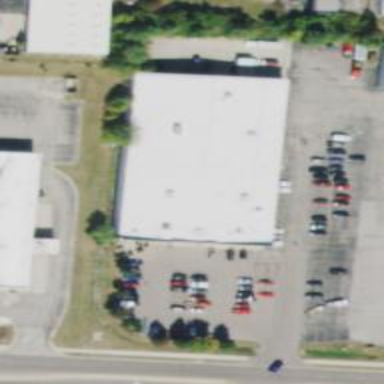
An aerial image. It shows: Hardware shop located within building.